Interaction volume radius: 5 \u00c5
Interaction volume height: 20 \u00c5
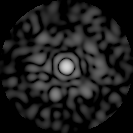
Disorder parameter: 0.8813